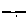
Label: line